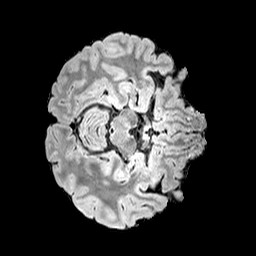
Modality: T1w
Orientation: axial
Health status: healthy